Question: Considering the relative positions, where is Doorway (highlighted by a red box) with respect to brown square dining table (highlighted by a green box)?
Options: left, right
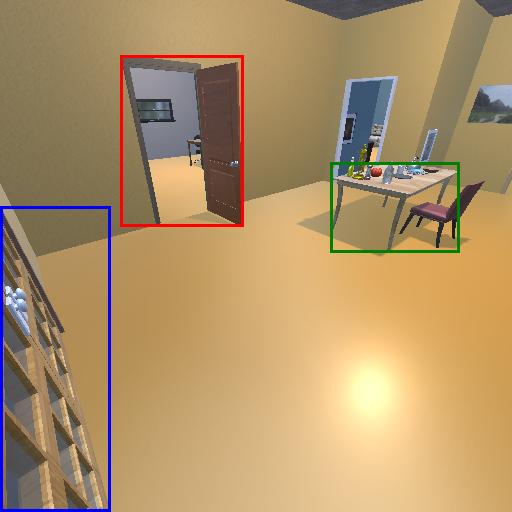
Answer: left